Field crop: maize
Growth stage: 2
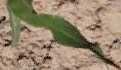
Species: maize